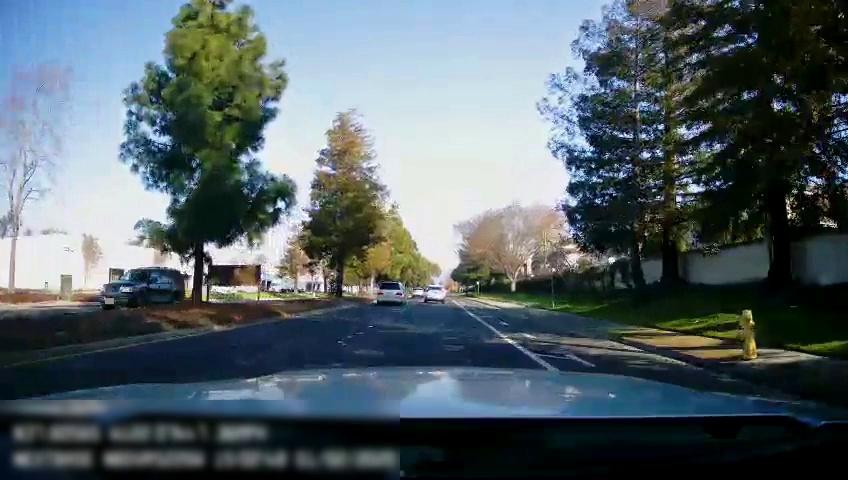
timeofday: Day
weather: Sunny
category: Drivable Space
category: Drivable Space
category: Vehicles | SUV
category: Vehicles | SUV
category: Vehicles | Van
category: Vehicles | SUV
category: Lanes | Alternate Lane
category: Lanes | Current Lane
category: Lanes | Current Lane